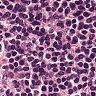
Metastatic tissue present: no